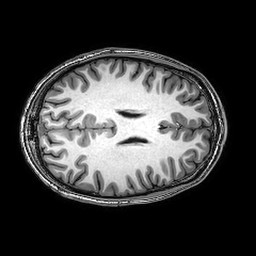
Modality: T1w
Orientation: axial
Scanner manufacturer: philips
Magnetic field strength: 3 T
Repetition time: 0.008319 s
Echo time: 0.00383 s